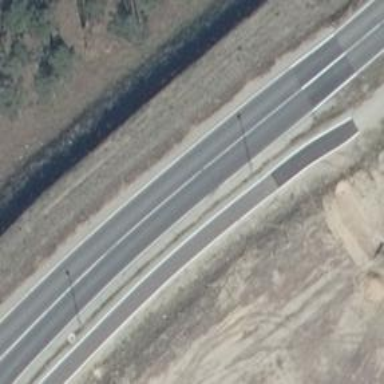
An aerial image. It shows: Unclassified road with asphalt surface.